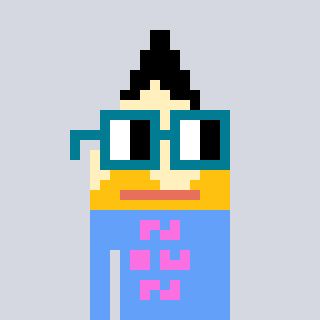
a pixel art character with square dark green glasses, a pencil-shaped head and a blue-colored body on a cool background